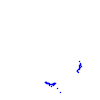
Particle: proton